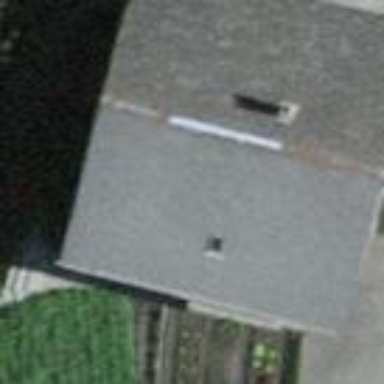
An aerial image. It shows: Simple house.